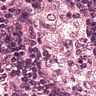
Metastatic tissue present: no